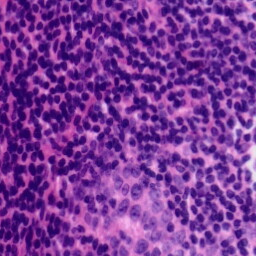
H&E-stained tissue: Tonsil